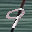
Label: 9